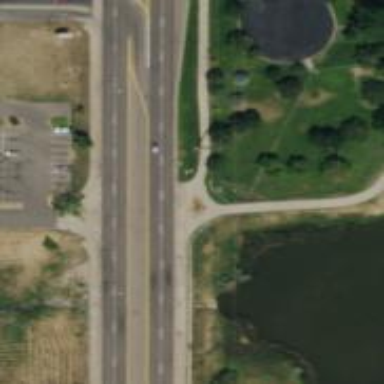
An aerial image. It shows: Secondary road with asphalt surface.